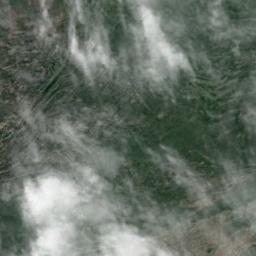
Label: cloud